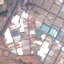
Label: Industrial